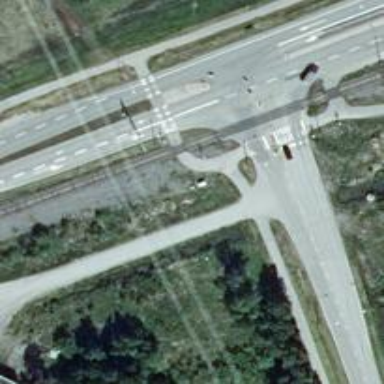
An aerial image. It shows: Railway crossing with lights and saltire markings.